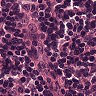
Metastatic tissue present: no